Question: I'm currently trying to call a Sub within the onclick event of a checkbox. What I want to do is grab the groupName, Name and Value parameters of the checkbox that I have clicked and feed them into a sub which uses the variables to toggle the rest of the checkboxes in the group to be hidden or unhidden. However, there are multiple group checkboxes that I want to have the same functionality and rather than create multiple functions for each onclick event I want to just be able to call the sub which processes the change in visibility each time.

Consider the image above. If I set the 'Admin' checkbox to be false the 'Old versions' checkbox within the same box should be hidden. If I check it to true, it should be shown again. I also want to do the same with the client box. I've looked online and many people recommend using ActiveControl.Value or Application.Caller but none of these seem to work. The two subs I am using so far can be found below. In it's current state, the application errors at
'''
admin_value = ActiveControl.Value
'''
Here is the full code snippet:
'''
Private Sub admin_toggle_Click()
Dim admin_group As String
Dim admin_name As String
Dim admin_value As String
admin_value = ActiveControl.Value
admin_name = ActiveControl.Name
admin_group = ActiveControl.GroupName
Call toggle_options
End Sub
Private Sub toggle_options()
Dim ctl As Control
For Each ctl In Me.Controls
If TypeOf ctl Is MSForms.CheckBox Then
If ctl.GroupName = admin_group Then
If ctl.Name <> admin_name Then
If admin_value = True Then
ctl.Visible = True
Else
ctl.Visible = False
End If
End If
End If
End If
Next ctl
End Sub
'''
Thanks in advance.
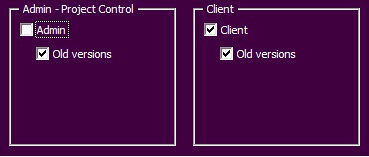
Answer: Is this what you are trying?
'''
Private Sub admin_toggle_Click()
Dim ctl As Control
Set ctl = admin_frame.ActiveControl
ShowHideControls admin_frame, ctl
End Sub
Sub ShowHideControls(frme As Control, cb As Control)
Dim c As Control
For Each c In frme.Controls
If TypeOf c Is MSForms.CheckBox Then
If c.Name <> cb.Name Then
If cb.Value = True Then
c.Visible = True
Else
c.Visible = False
End If
End If
End If
Next
End Sub
'''